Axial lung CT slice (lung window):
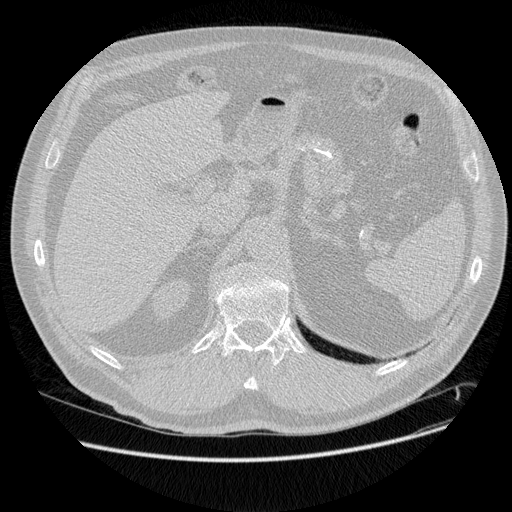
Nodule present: no